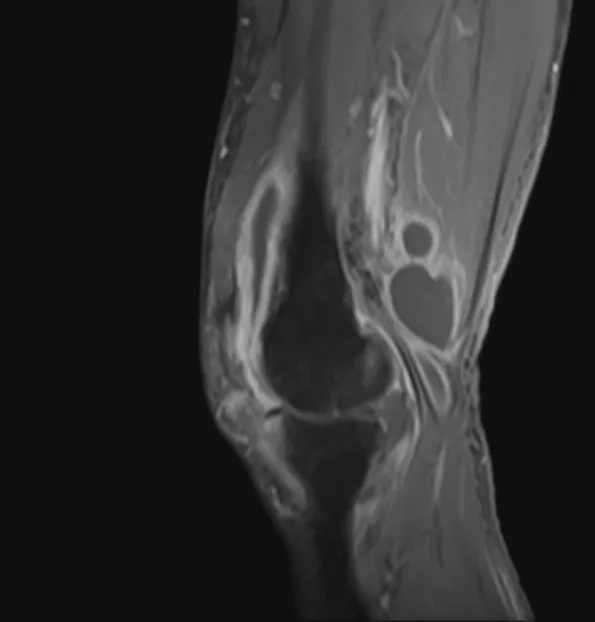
Sagittal MRI slice (T1 fat suppression) of the left knee showed massive synovitis where the thorn fragment was located.
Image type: radiology (mri)